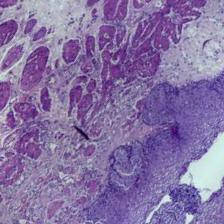
Diagnosis: Normal